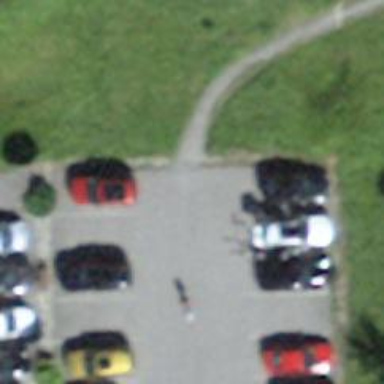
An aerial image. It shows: Road serving as parking aisle.